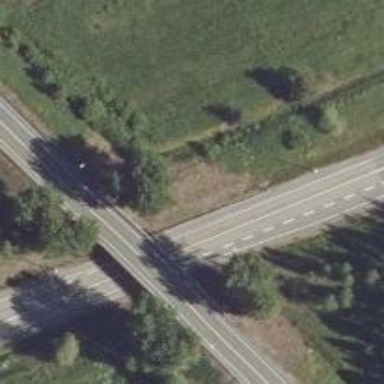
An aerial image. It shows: Asphalt road classified as trunk highway.